Question: I have to rotate a video, but I am having the following problem:

First one (top left) is the original video, as you can see, I have to rotate 90o. In landscape there is no problem (top right). But when I rotate in portrait (bottom left) the video is being cropped.
I think that the problem is that the video have a part outside the phone and that part is removed as you can see in the last three images (bottom right) (this is what I think, I am not sure if this is the problem).
This is my code:
'''
stream = await file.OpenAsync(Windows.Storage.FileAccessMode.Read);
videoPlayer.RenderTransform = new CompositeTransform() { Rotation = rot};
videoPlayer.SetSource(stream, file.FileType);
videoPlayer.Play()
Rect bounds = ApplicationView.GetForCurrentView().VisibleBounds;
switch (rot) {
case -90:
case -270:
case 90:
case 270:
videoPlayer.Height = bounds.Width;
videoPlayer.Width = bounds.Height;
break;
default:
case 0:
case -180:
case 180:
videoPlayer.Height = bounds.Height;
videoPlayer.Width = bounds.Width;
break;
}
'''
And in xaml:
'''
<MediaElement Name="videoPlayer"
AutoPlay="True"
Stretch="Uniform"
HorizontalAlignment="Center"
VerticalAlignment="Center"
RenderTransformOrigin="0.5,0.5"
AreTransportControlsEnabled ="False"/>
'''
Can someone tell me how to rotate the video without this cropping?
(The stretch value doesn't affect, I have tried all the possible values and nothing, same result)
Thank you,
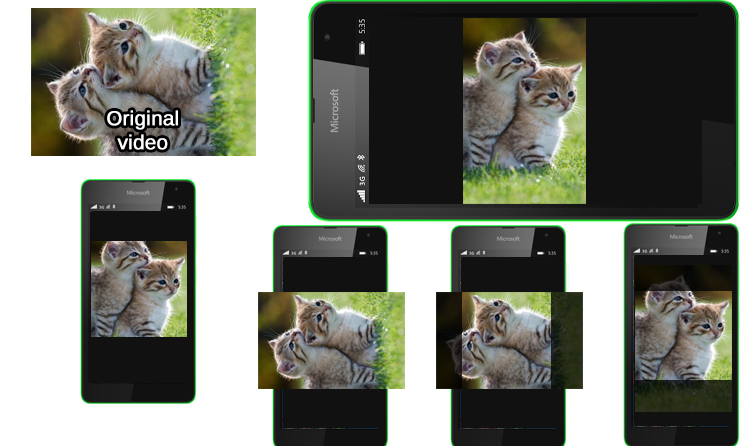
Answer: As I think the problem with is because of the (or other) panel. It probably crops the video/mediaelement before rotating, so after this transform you see it as a square.
I've tried your code from the comment and managed to rotate video without cropping by using :
'''
<Canvas x:Name="LayoutRoot" Background="Transparent">
<Button x:Name="myBtn" Content="ClickMe button" Click="myBtn_Click"/>
<MediaElement Name="myMedia" HorizontalAlignment="Center" VerticalAlignment="Center" RenderTransformOrigin="0.5,0.5"/>
</Canvas>
'''
'''
private void myBtn_Click(object sender, RoutedEventArgs e)
{
myMedia.Source = new Uri(@"ms-appx:///Test.mp4");
Rect bounds = ApplicationView.GetForCurrentView().VisibleBounds;
myMedia.RenderTransform = new CompositeTransform() { Rotation = 90, TranslateX = -bounds.Width / 2 };
double scaleFactor = DisplayInformation.GetForCurrentView().RawPixelsPerViewPixel;
myMedia.Height = bounds.Width * scaleFactor;
myMedia.Width = bounds.Height * scaleFactor;
}
'''